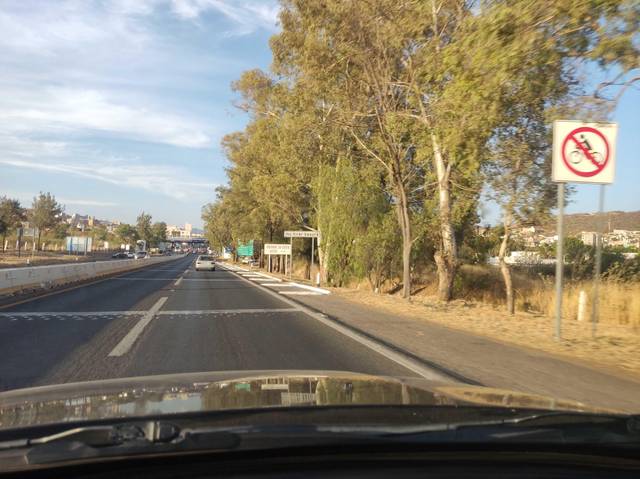
Region: Mexico
Coordinates: 20.98, -101.292